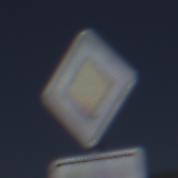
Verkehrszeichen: Vorfahrtsstrasse
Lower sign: VerlaufVorfahrtsstrasse9
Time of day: MorningAfternoon
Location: Outdoor (Nature)
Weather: Clear
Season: NotSpecified
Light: Natural